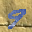
Label: 9